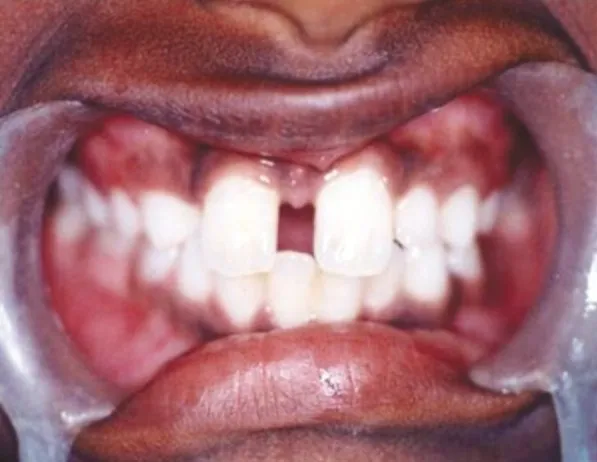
Intraoral examination showing midline diastema.
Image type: medical_photograph (oral_photograph)